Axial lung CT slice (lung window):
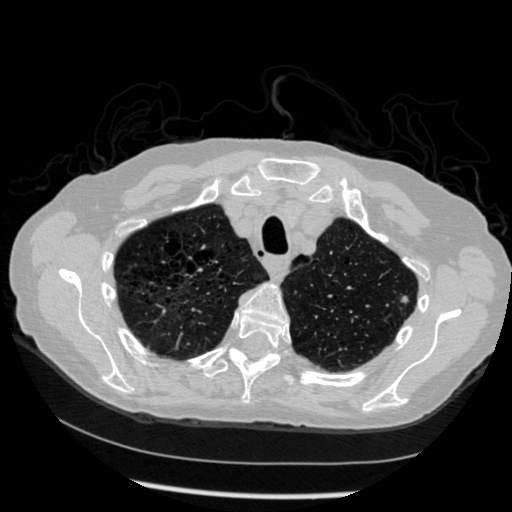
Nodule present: yes
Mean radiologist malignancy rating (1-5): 3